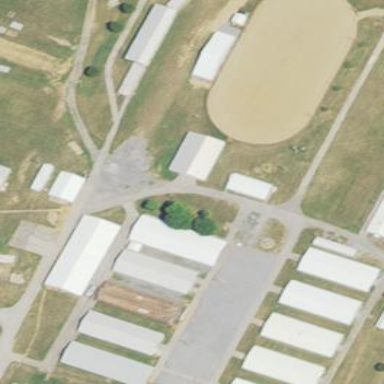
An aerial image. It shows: Equestrian pitch for leisure land use.